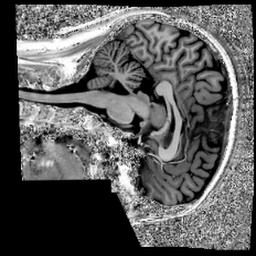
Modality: MP2RAGE
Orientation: sagittal
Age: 28
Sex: female
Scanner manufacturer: siemens
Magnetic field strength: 7 T
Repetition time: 6 s
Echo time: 0.00283 s